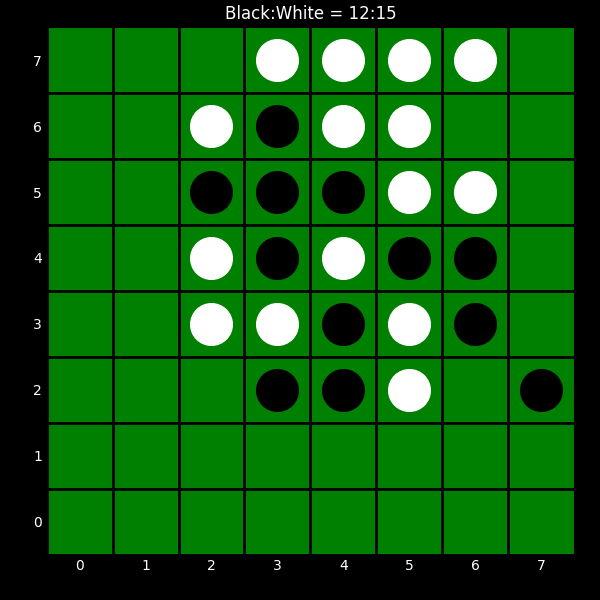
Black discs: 12
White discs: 15